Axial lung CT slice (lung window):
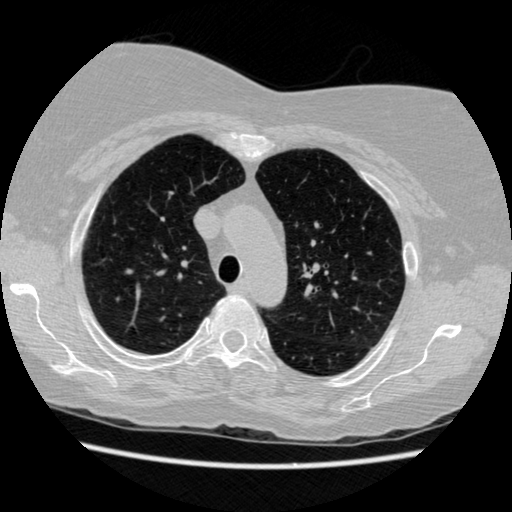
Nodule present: no